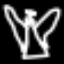
Label: angel